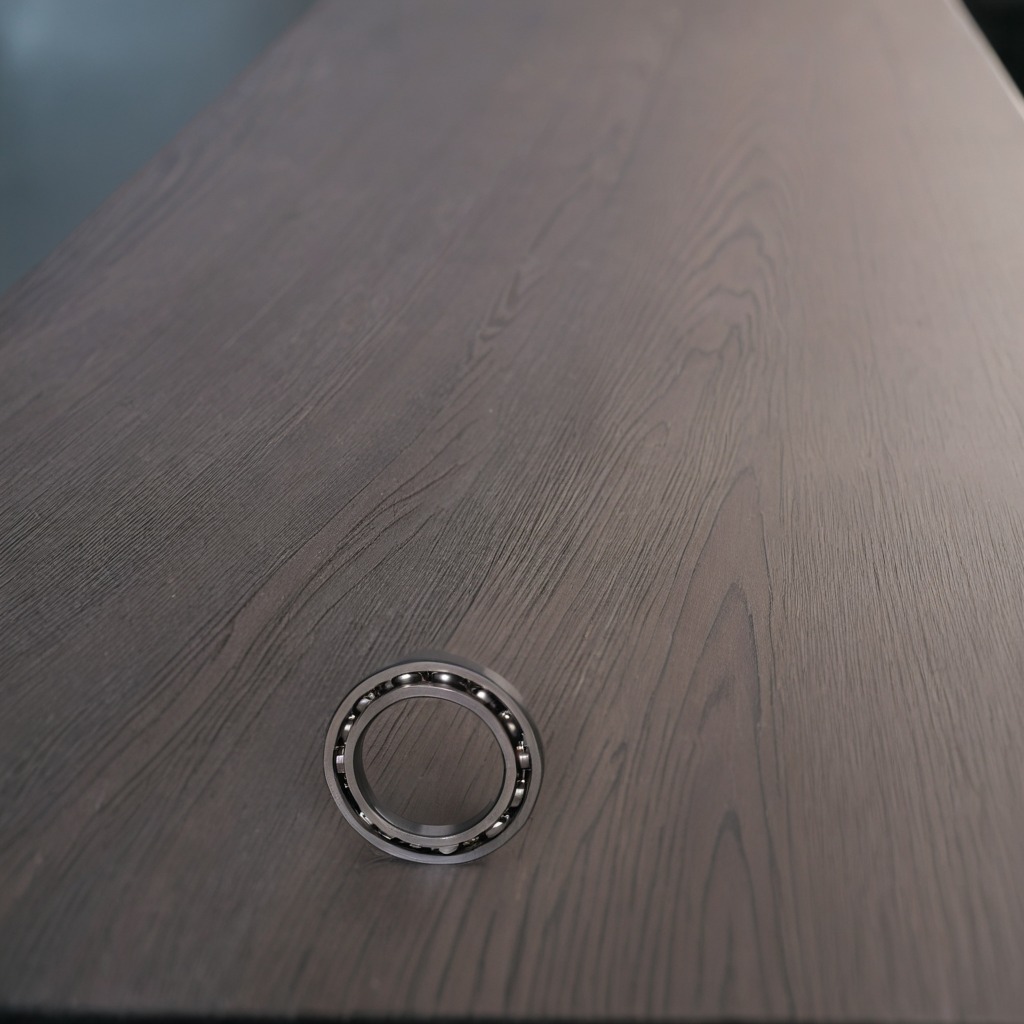
A metal ball bearing is lying on the table.